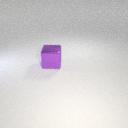
large purple metal cube